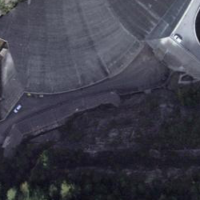
EUNIS habitat code: 43
Species observed at this site:
Adenostyles alliariae